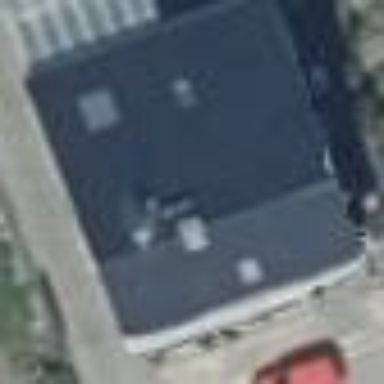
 oriented along with black color. The roof has visible lines."